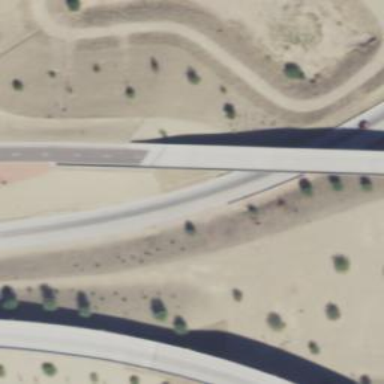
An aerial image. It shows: Trunk link highway.